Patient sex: F
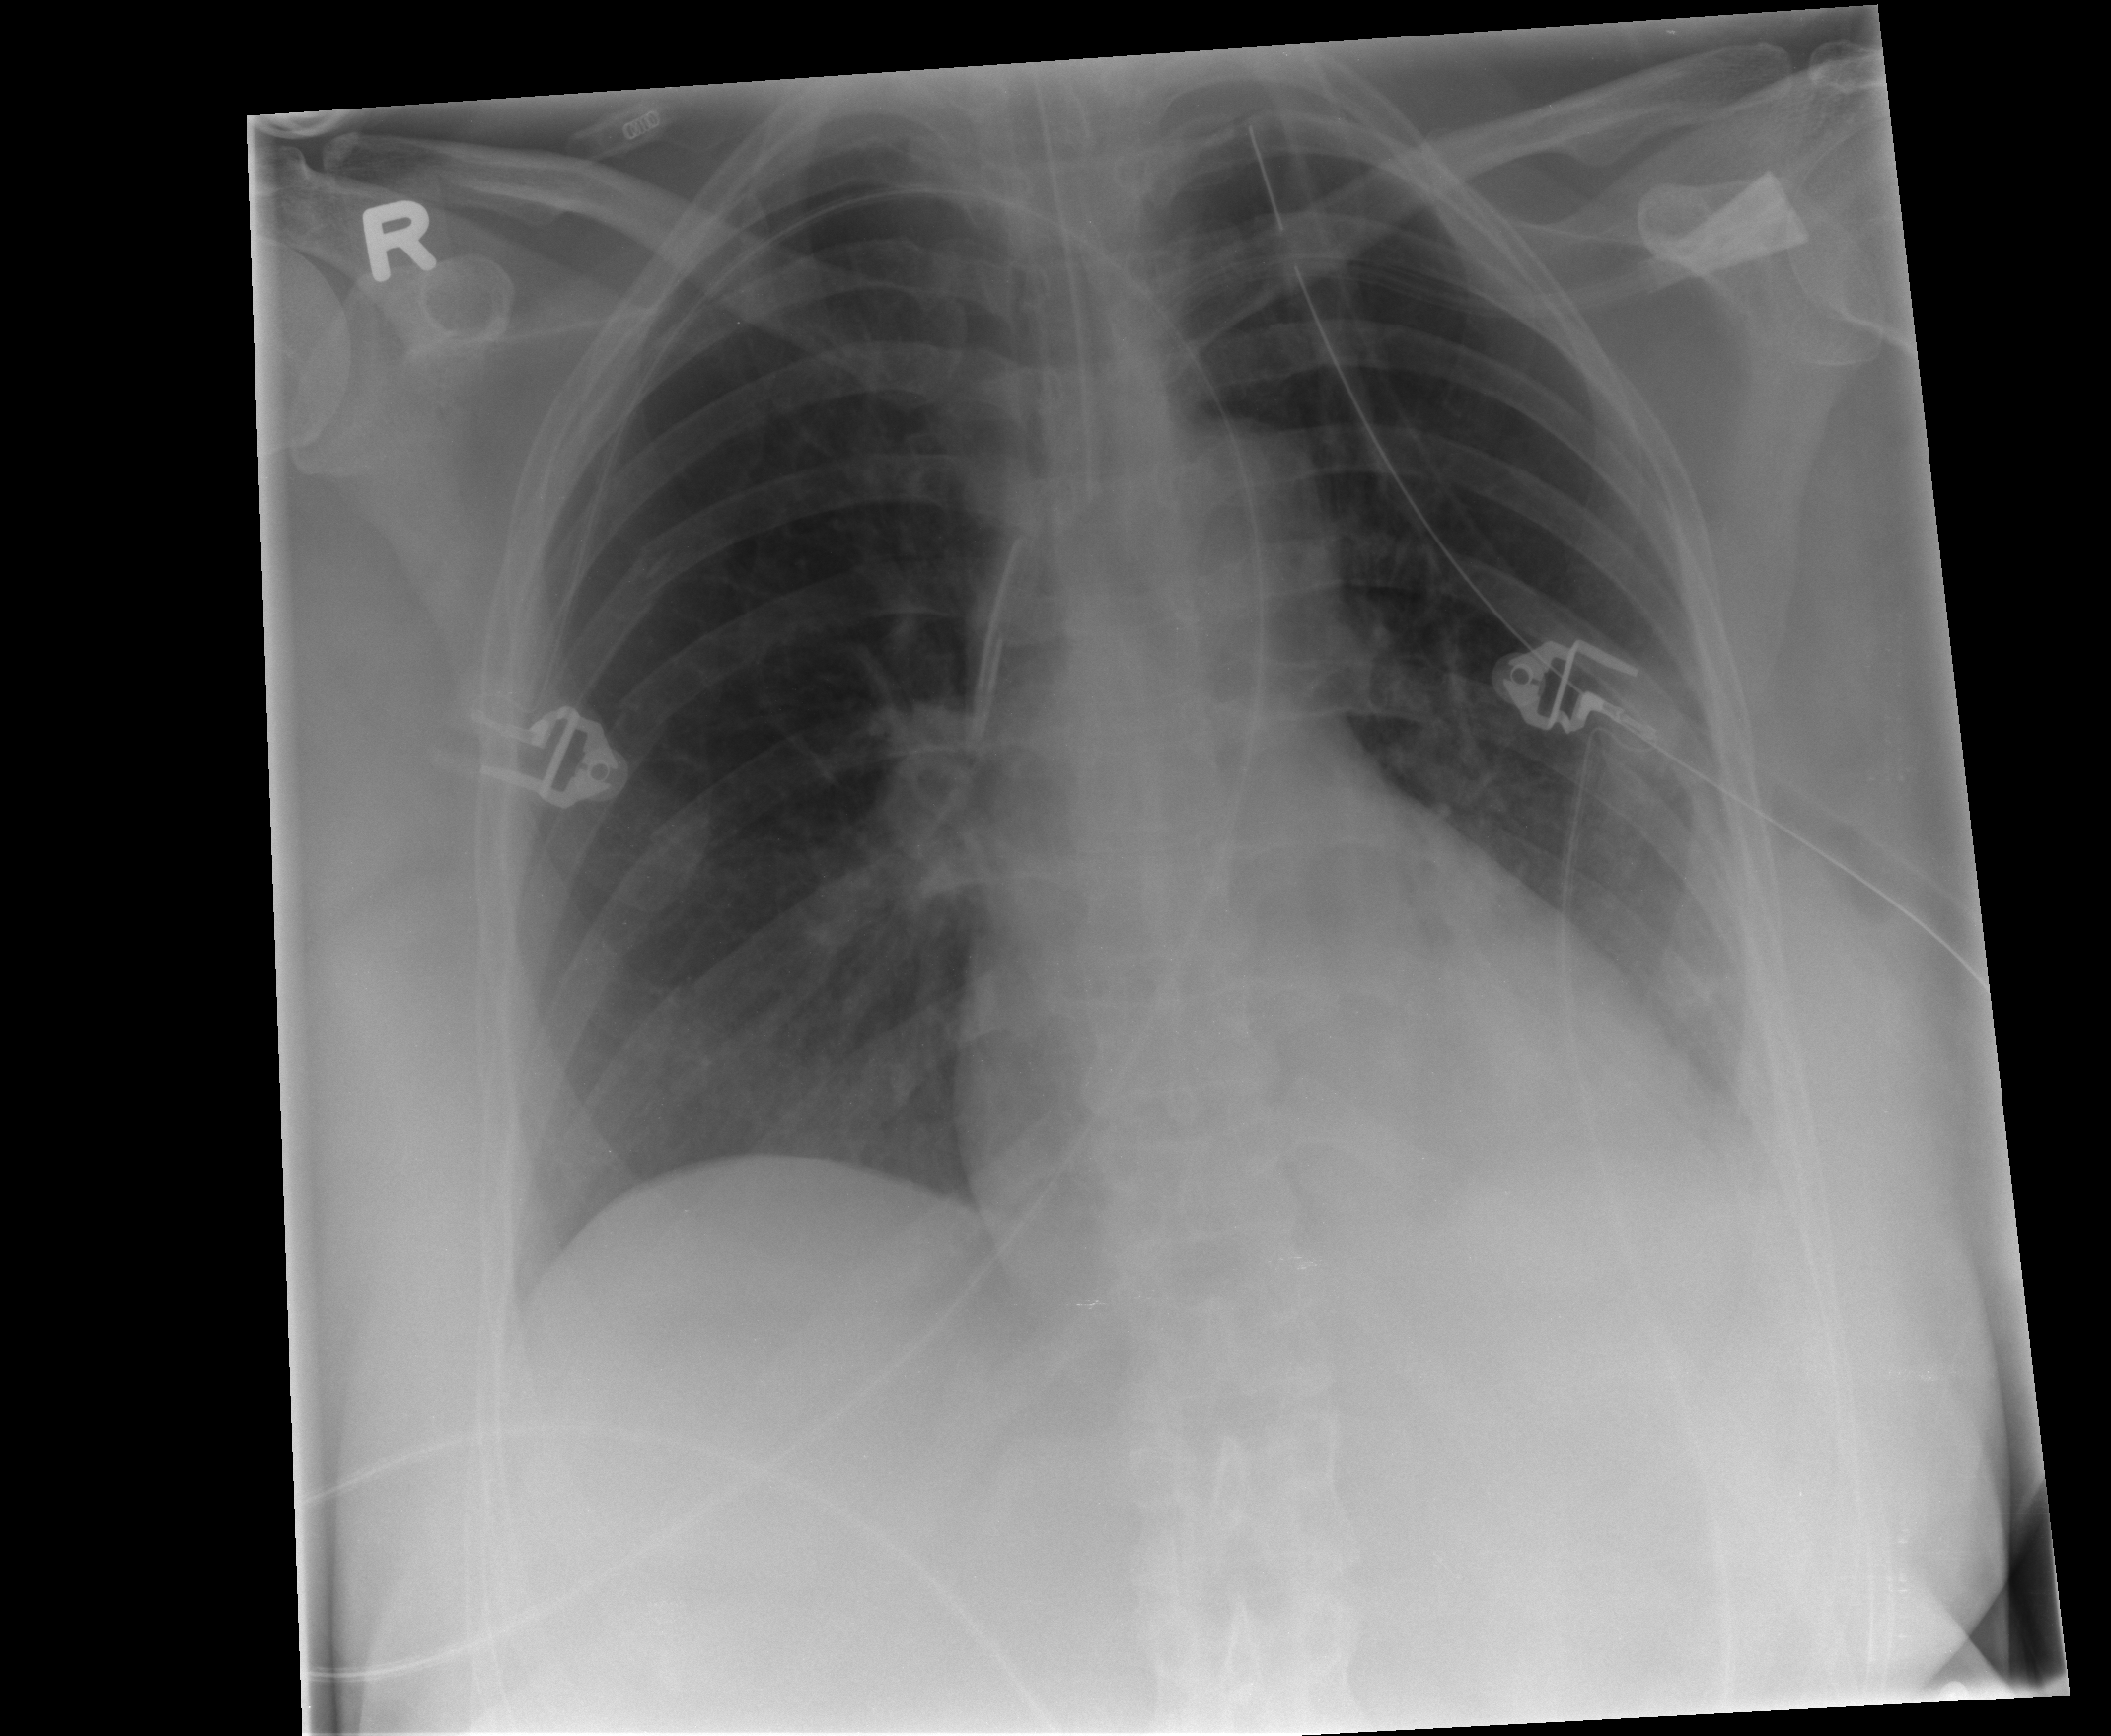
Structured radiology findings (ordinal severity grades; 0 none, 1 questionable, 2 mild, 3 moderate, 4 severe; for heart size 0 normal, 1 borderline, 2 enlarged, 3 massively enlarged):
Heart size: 0
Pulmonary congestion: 0
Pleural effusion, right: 0
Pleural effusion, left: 2
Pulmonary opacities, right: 0
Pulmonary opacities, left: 0
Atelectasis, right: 0
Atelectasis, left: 2